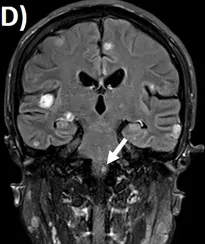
Imaging and pathological diagnosis.medulla oblongata.
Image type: radiology (mri)